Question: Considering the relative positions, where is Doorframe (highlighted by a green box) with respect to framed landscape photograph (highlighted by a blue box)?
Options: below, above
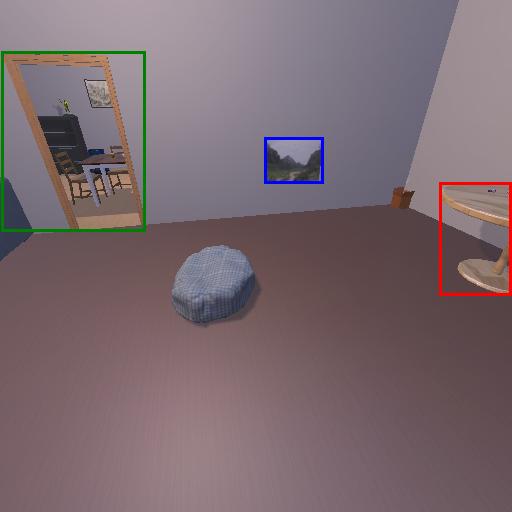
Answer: below